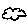
Label: cloud